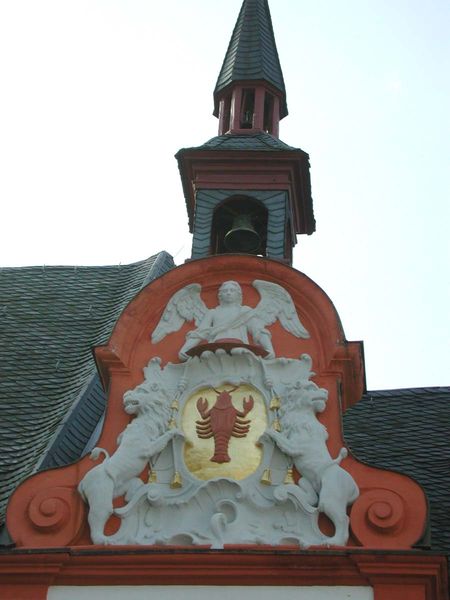
Titel: Spital
Schlagwörter: flügel, himmel, weiß, kirchturm, hut, schwarz, dach, haus, rot, ornament, architektur, barock, teller, kirche, gold, adel, rokoko, turm, engel, bogen, fassade, schule, giebel, ziegel, kartusche, stuck, hummer, glockenturm, rathaus, wappen, sims, glocke, löwen, voluten, schiefer, baldachin, löwe, volute, muschel, schnecke, siegel, krebs, schindeln, quasten, rocaille, dachreiter, skorpion, familienkapelle, dach#, kirchturm krebs